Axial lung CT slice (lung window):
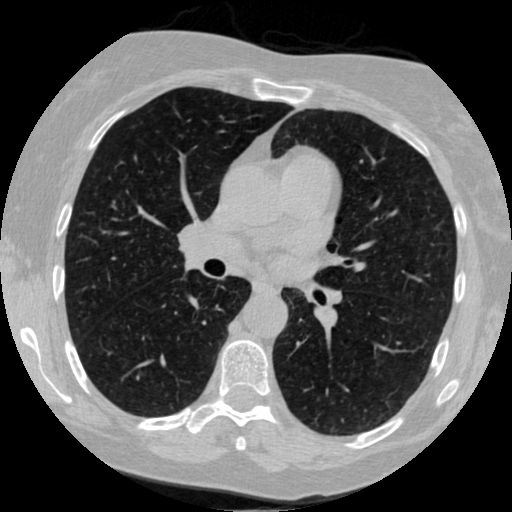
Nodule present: no